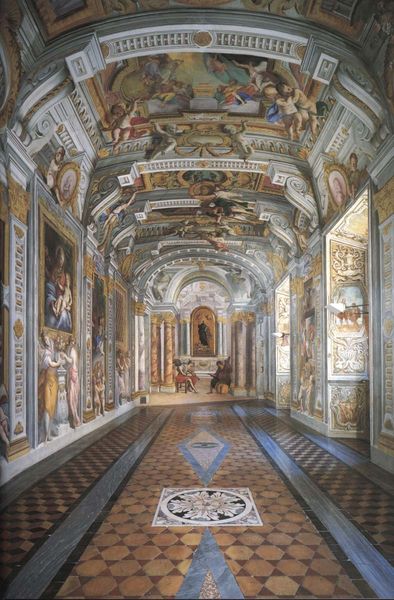
Titel: Ignatius-Kirche (Ignatius von Loyola) mit Deckenmalerei
Künstler: Orazio Grassi
Standort:  ()
Schlagwörter: gemälde, weiß, menschen, blume, bunt, fenster, lampe, licht, marmor, säulen, muster, barock, lang, stein, innenraum, boden, gold, decke, personen, musiker, engel, bilder, bank, saal, figuren, stuck, halle, gang, nische, gewölbe, palast, fliesen, flur, kunst, intarsien, girlanden, fresken, fresko, putten, prunkvoll, duo, embleme, korridor, strahler, freken